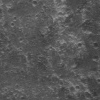
Atmospheric dust classification: not_dusty